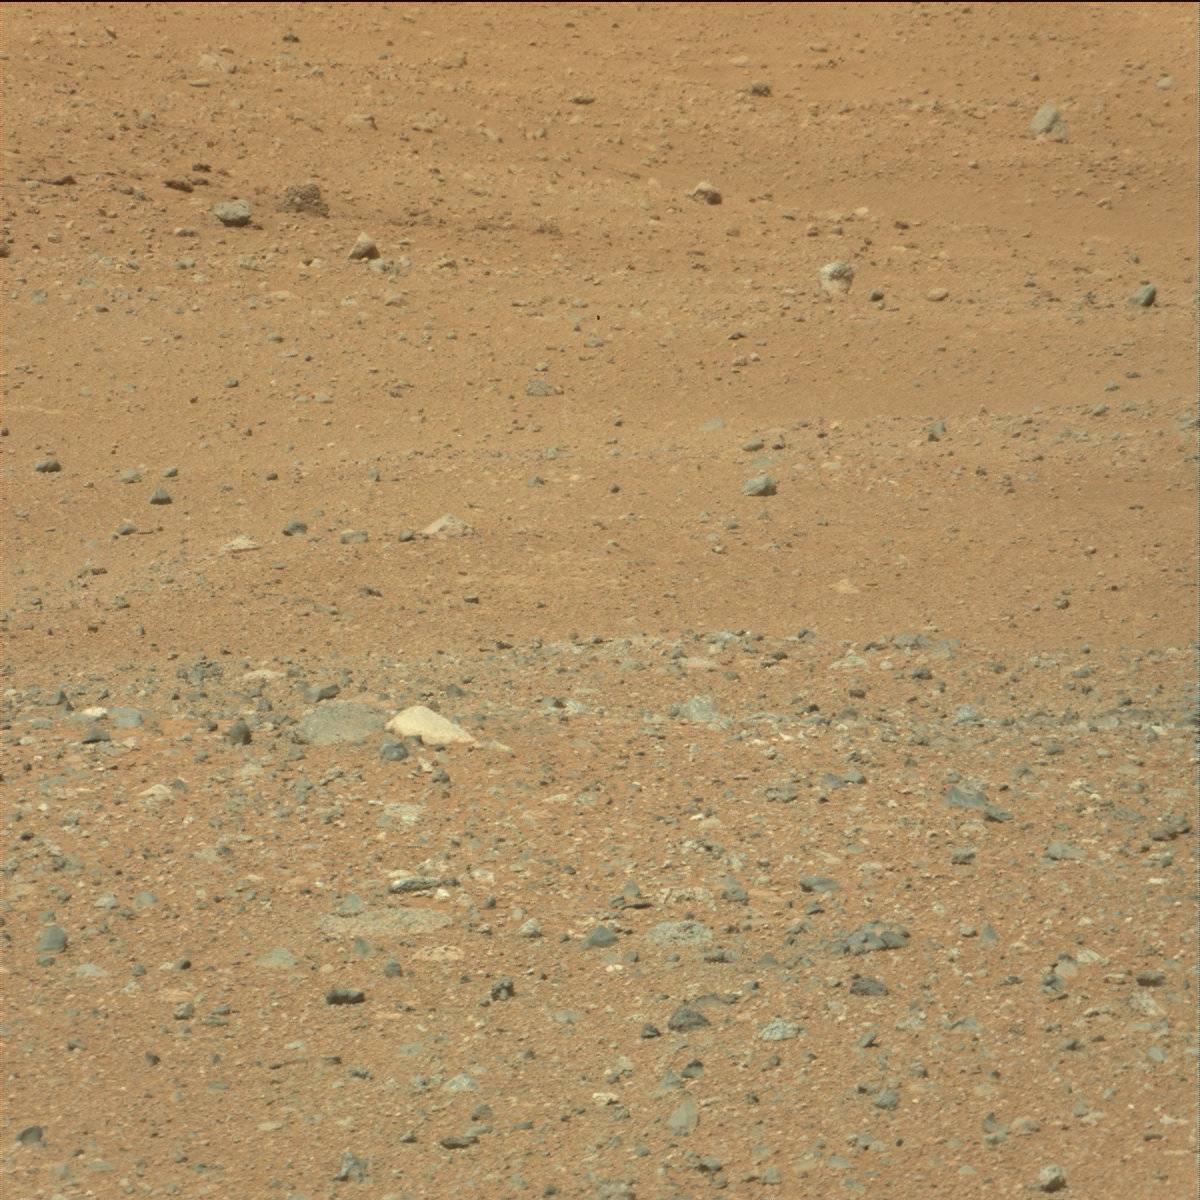
Terrain classes present: Bedrock, Rock, Sand / Soil